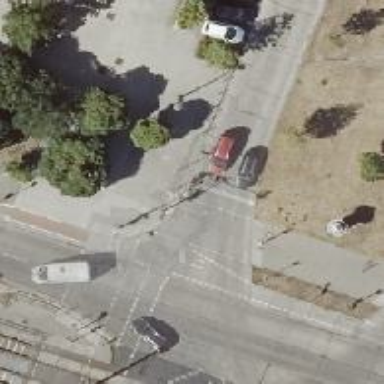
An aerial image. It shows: Footway crossing with traffic signals and central island.